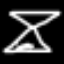
Label: hourglass